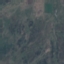
Label: HerbaceousVegetation